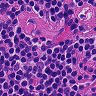
Metastatic tissue present: no